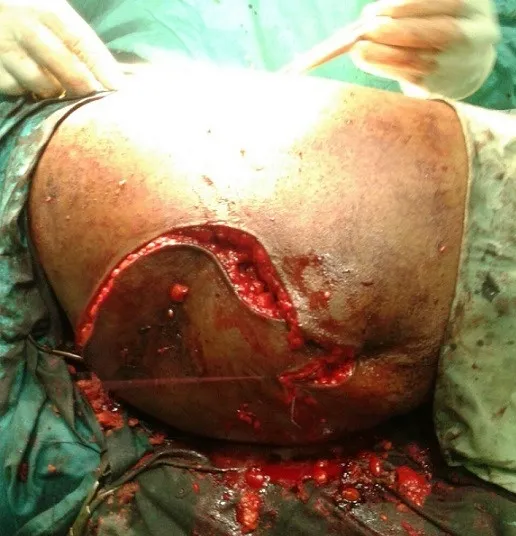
Incision being closed.
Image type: medical_photograph (other_medical_photograph)